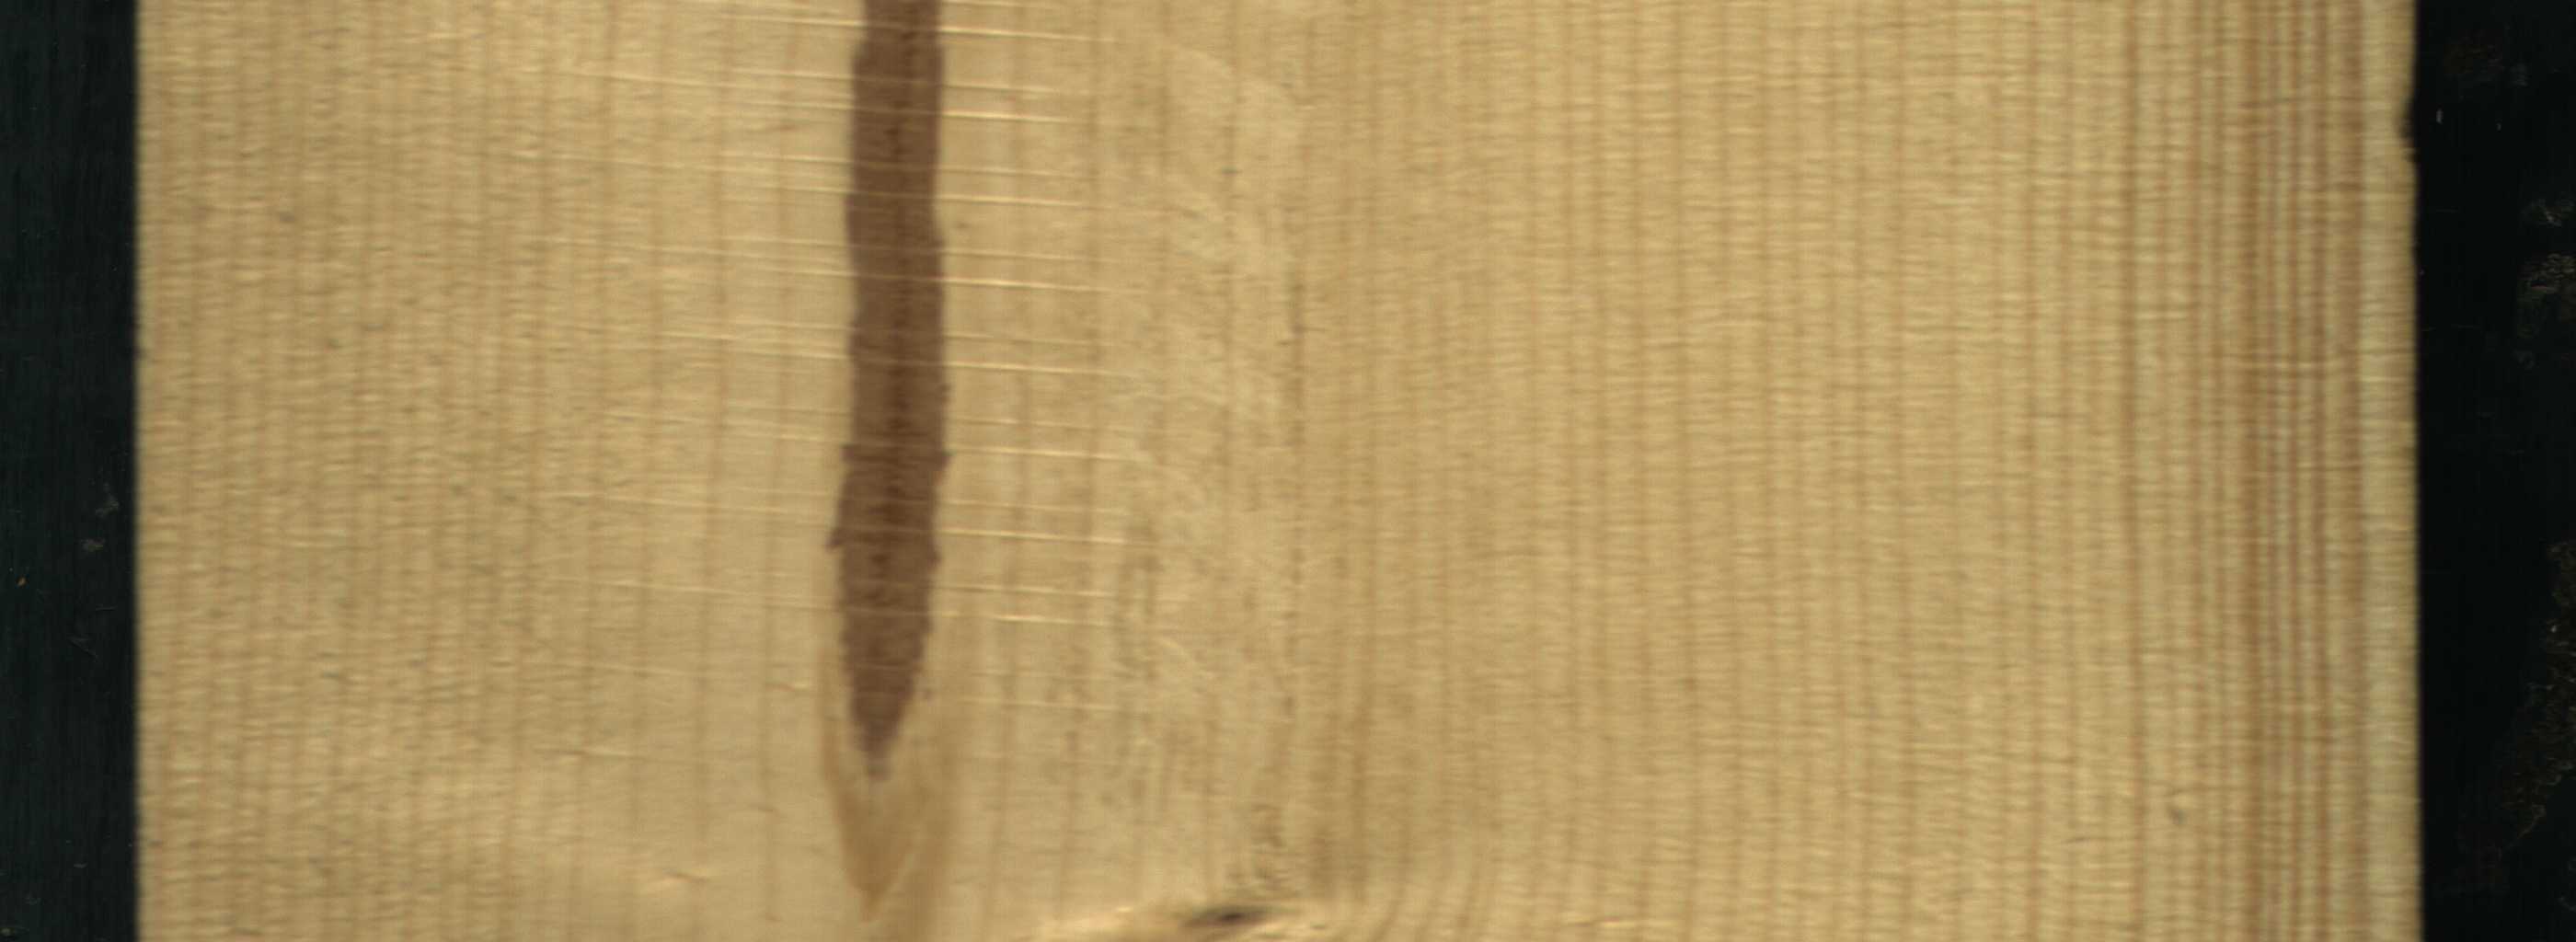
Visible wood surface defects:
Marrow
Live_Knot